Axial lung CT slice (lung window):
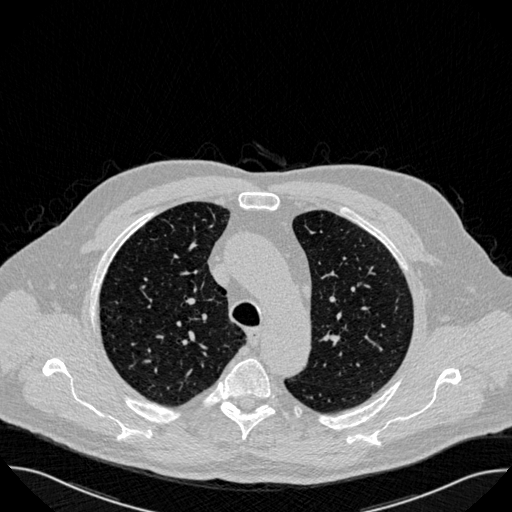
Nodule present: no